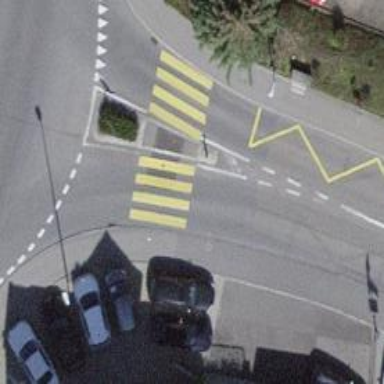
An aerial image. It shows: Kerb barrier.